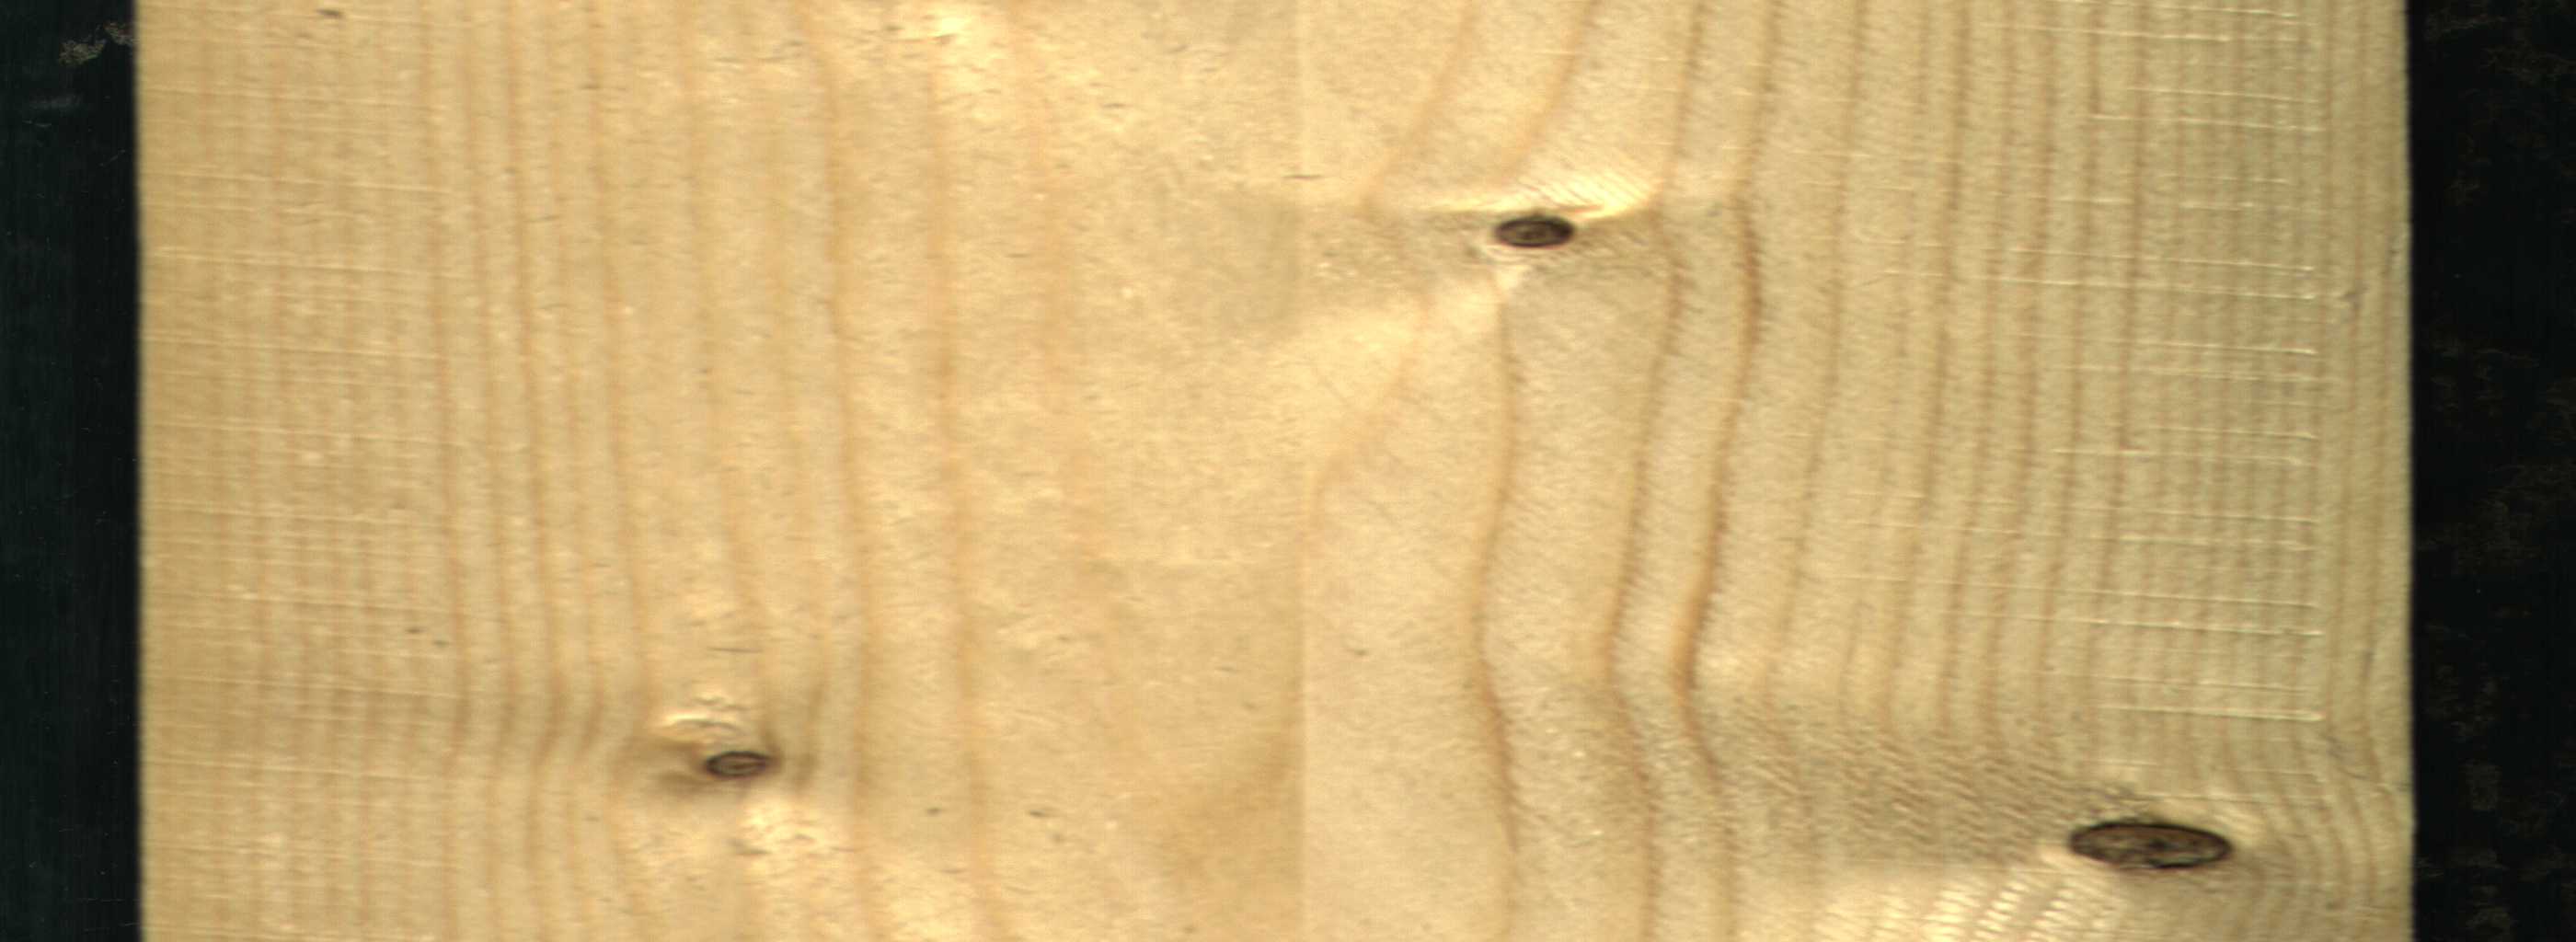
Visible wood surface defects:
Dead_Knot
Dead_Knot
Live_Knot